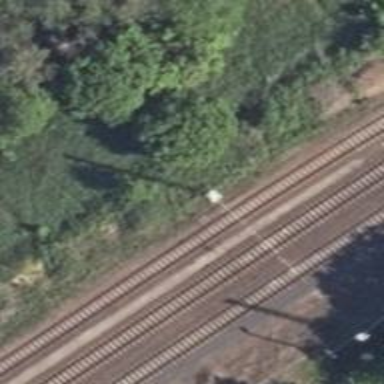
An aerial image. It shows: Abandoned railway.